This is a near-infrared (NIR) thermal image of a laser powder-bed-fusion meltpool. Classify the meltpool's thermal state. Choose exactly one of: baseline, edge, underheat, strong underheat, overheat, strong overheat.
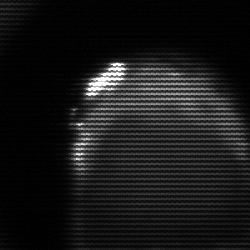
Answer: edge